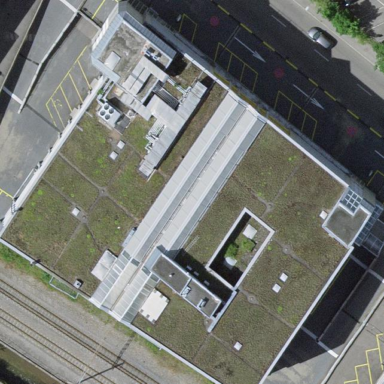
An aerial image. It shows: Flat-roofed commercial building.